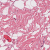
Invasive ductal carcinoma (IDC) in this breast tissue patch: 0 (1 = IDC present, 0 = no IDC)